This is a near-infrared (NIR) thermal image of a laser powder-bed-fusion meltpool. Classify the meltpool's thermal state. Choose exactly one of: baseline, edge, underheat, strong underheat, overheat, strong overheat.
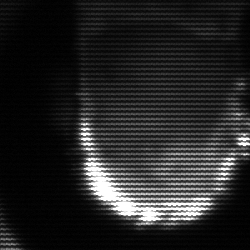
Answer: baseline